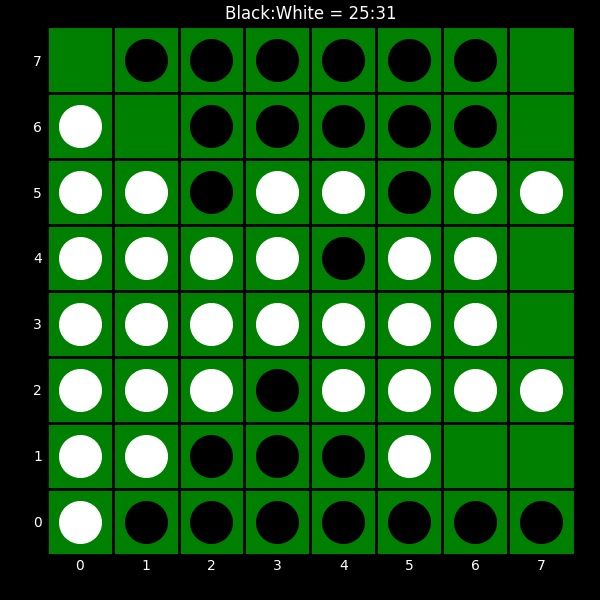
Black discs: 25
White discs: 31